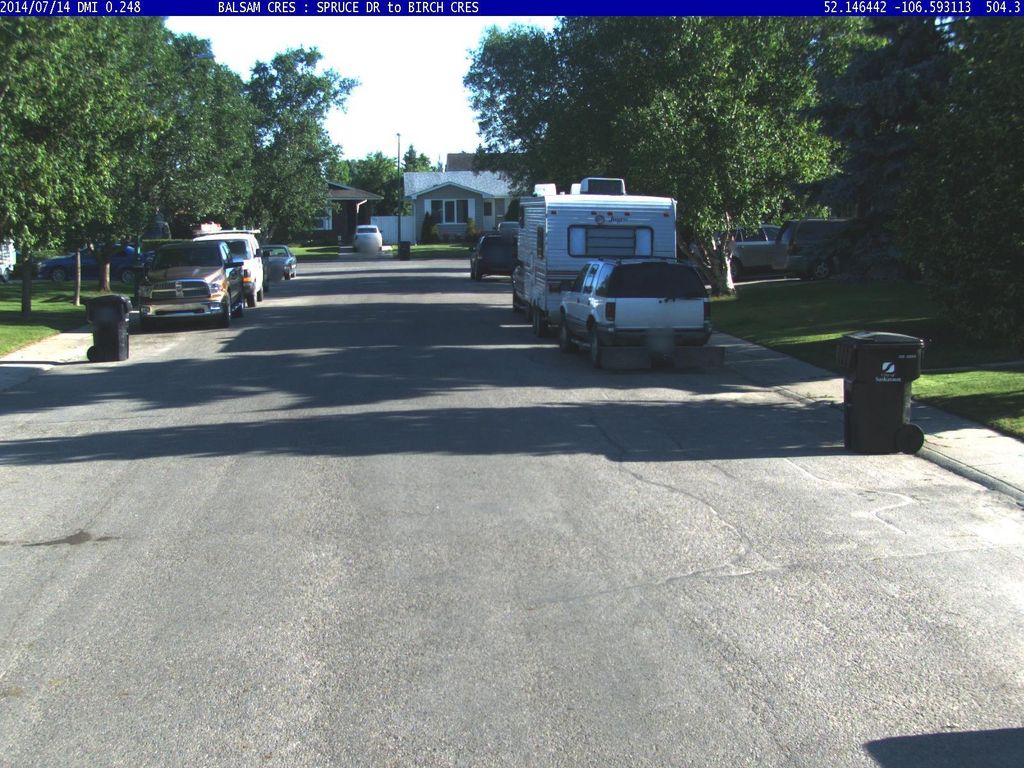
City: saskatoon